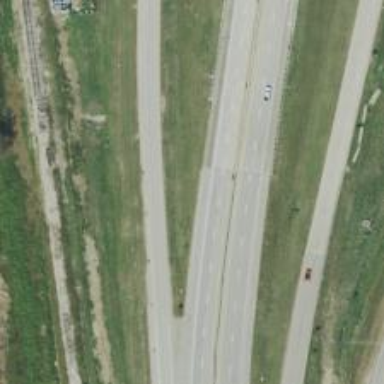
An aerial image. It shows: Expressway.